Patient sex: F
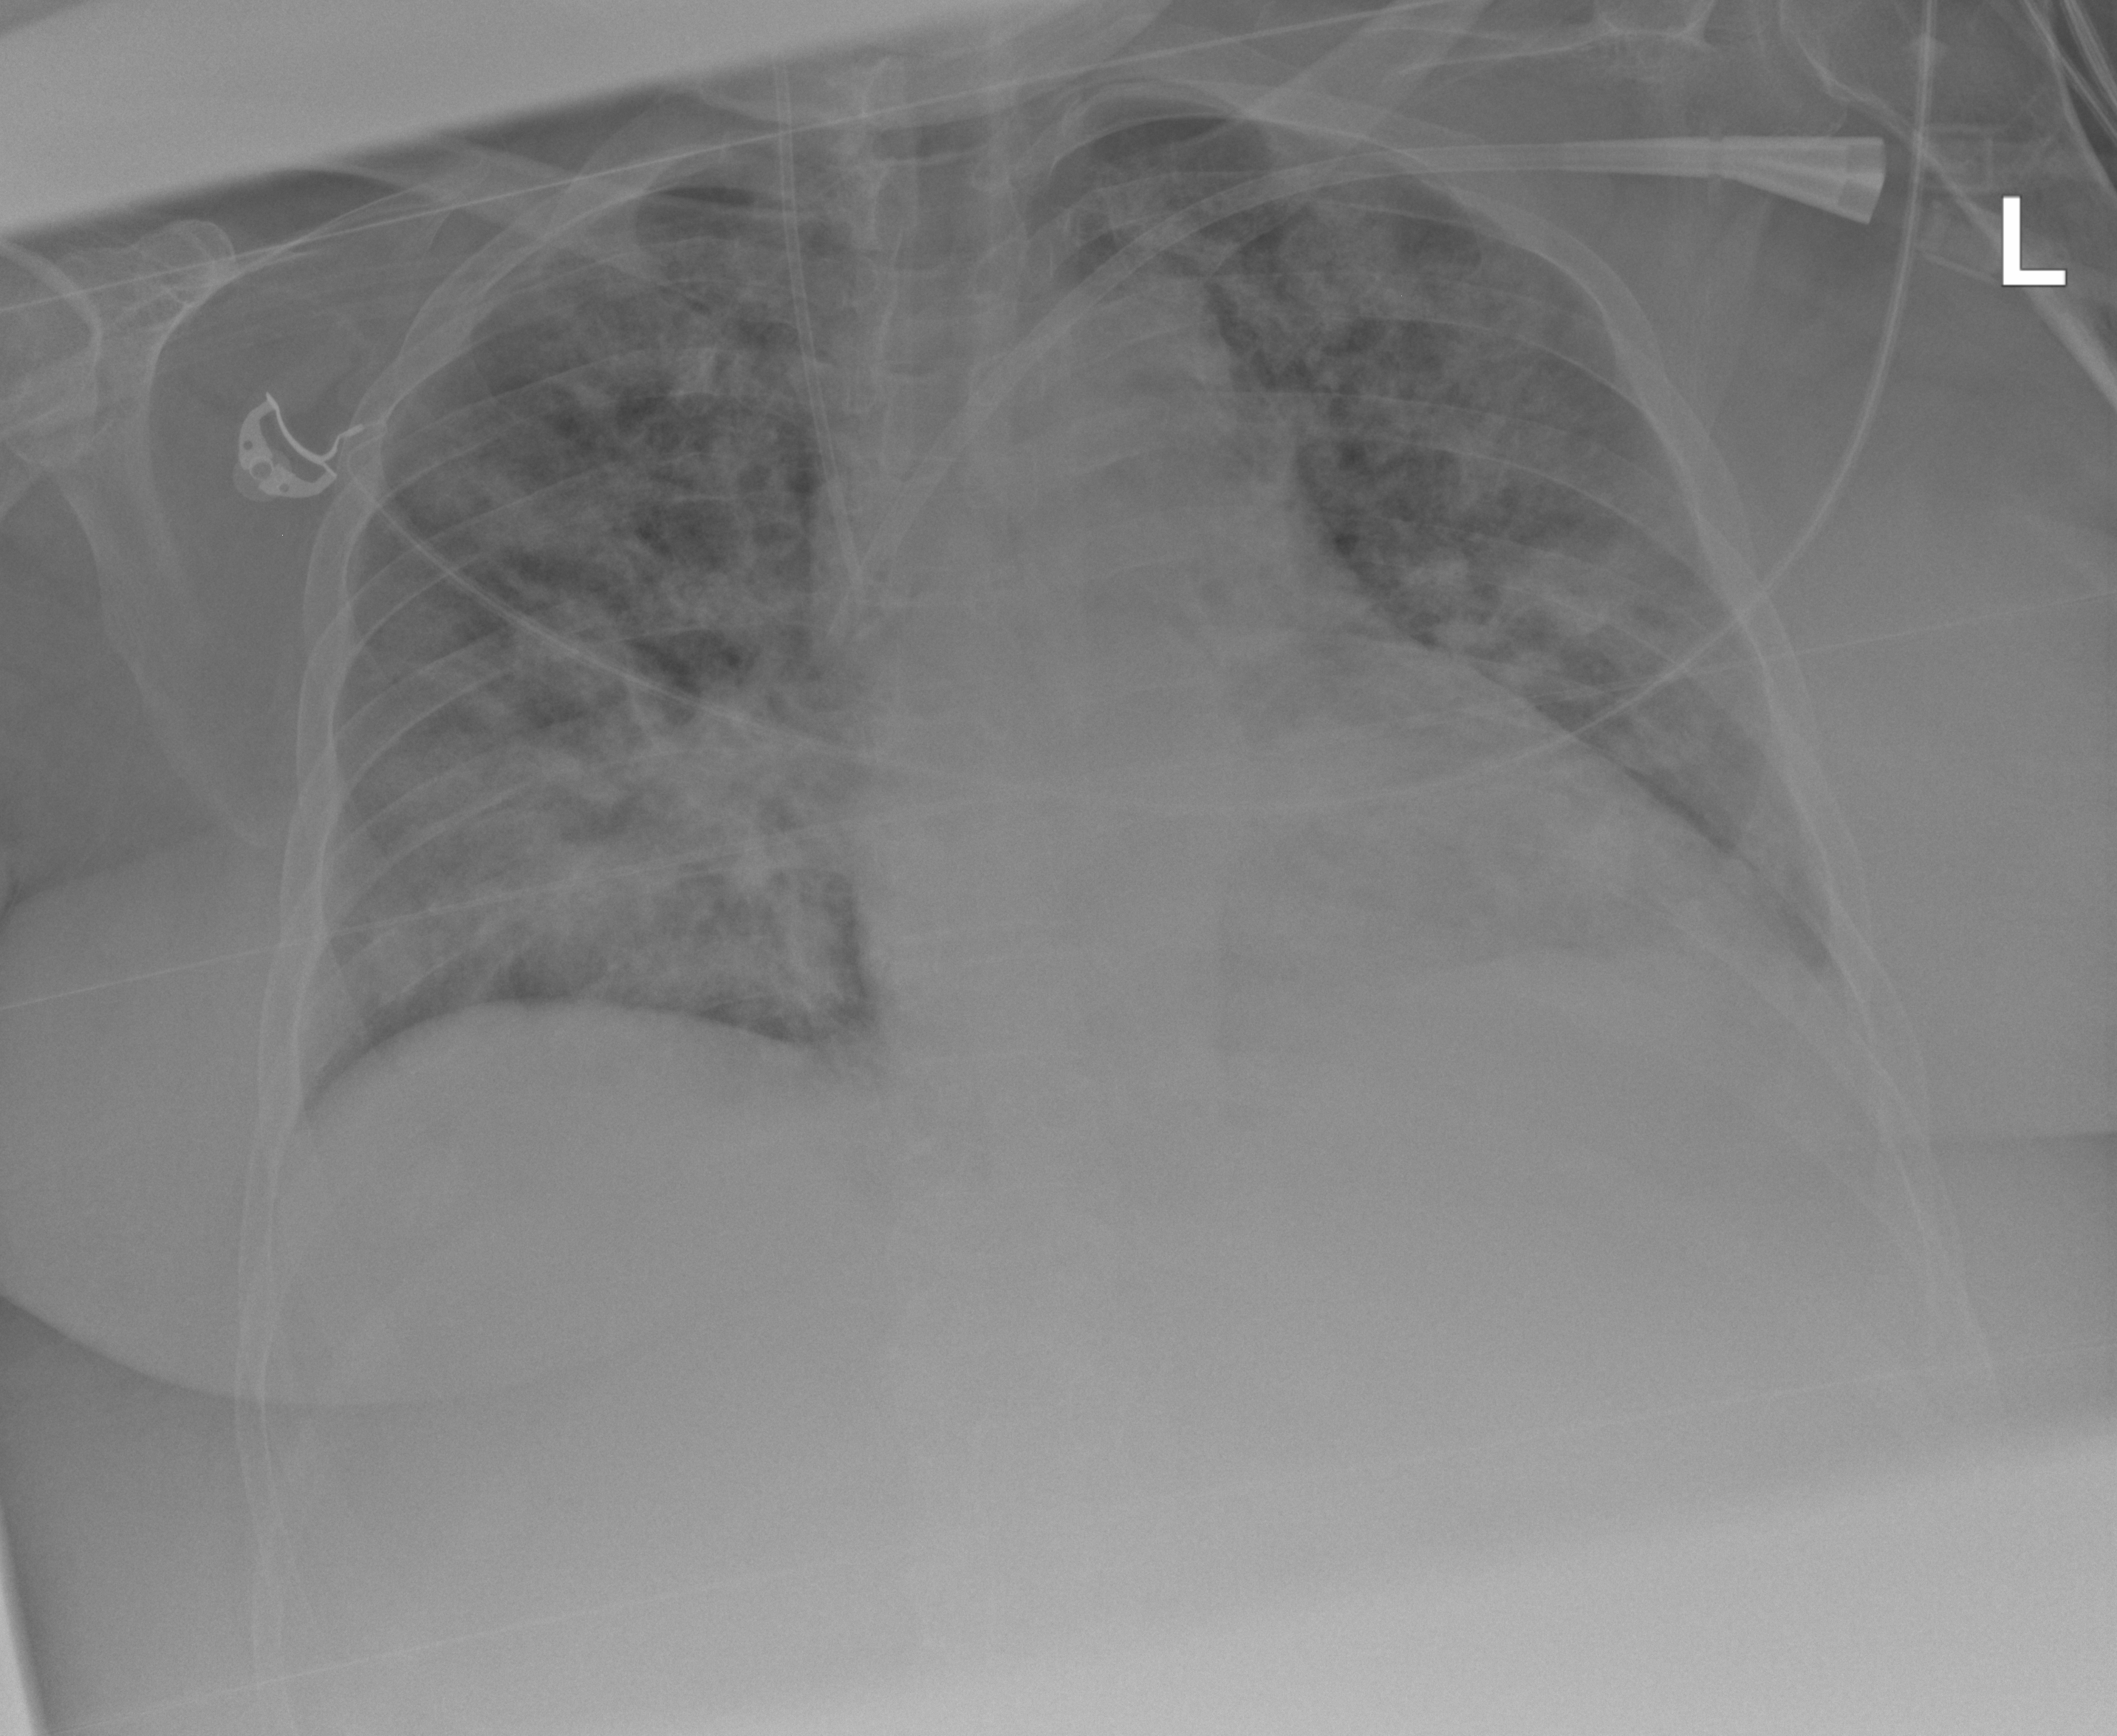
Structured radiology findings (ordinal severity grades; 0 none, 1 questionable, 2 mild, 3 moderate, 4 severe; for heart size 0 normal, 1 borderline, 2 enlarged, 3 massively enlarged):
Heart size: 0
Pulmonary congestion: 0
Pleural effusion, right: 0
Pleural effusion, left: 0
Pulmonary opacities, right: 2
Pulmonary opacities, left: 0
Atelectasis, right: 0
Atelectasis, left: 0